Question: The following code works as desired on chrome.
But not on firefox or IE. Adding '<!DOCTYPE html>' tag to this code, leads it not working on chrome too. Has 'text-overflow' been deprecated or something? How can I make it compatible with all browsers and HTML5?
'''
<head>
<style type='text/css'>
table {
display: block;
margin: 30px 0 auto 0;
width: 100%;
max-width: 1300px;
text-align: left;
white-space: nowrap;
border-collapse: collapse;
z-index: -1;
table-layout:fixed;
}
td {
overflow: hidden;
white-space: nowrap;
word-wrap:break-word;
text-overflow:ellipsis;
border: 1px solid black;
}
</style>
</head>
<body>
<table>
<tr>
<th style="width: 18%;">Col 1</th>
<th style="width: 12%;">Col 2</th>
<th style="width: 13%;">Col 3</th>
<th style="width: 7%">Col 4</th>
<th style="width: 7%">Col 5</th>
<th style="width: 6%">Col 6</th>
<th style="width: 5%">Col 7</th>
<th style="width: 13%">Col 8</th>
<th style="width: 16%">Col 9</th>
<th style="width: 3%">Col 10</th>
</tr>
<tr>
<td>Some</td>
<td>Data</td>
<td>Stuff</td>
<td>foo</td>
<td>bar</td>
<td>etc</td>
<td>whatever</td>
<td>stuff</td>
<td>Alotofdataikkkkkkkkkkkkkkkkkkkkkkkkkkkkkkkkkkkkkkkkkkkkkkkkkkkkkkkkkkkkkkkkkkkkkkkkkkkkk</td>
<td>Yes</td>
</tr>
</table>
</body>
'''
This is what I want.
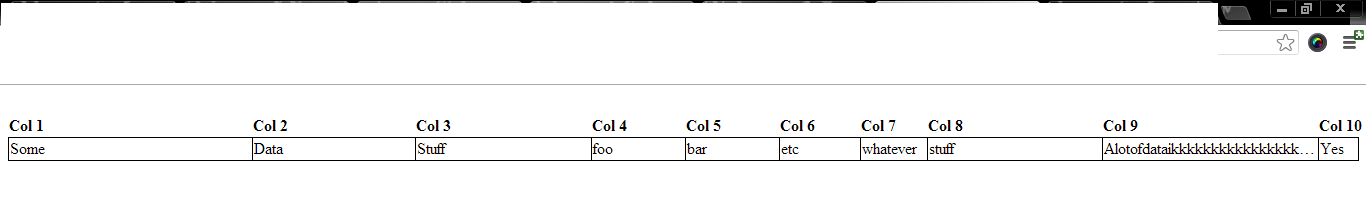
Answer: You have misused the text-overflow property.
If you want to wrap text of an element, you have to specify the width or max-width of that element so that browsers know how to wrap the text content.
[EDITED]
This is example code:
'''
<head>
<style type='text/css'>
table {
display: block;
margin: 30px 0 auto 0;
/*width: 100%;*/
max-width: 900px;
text-align: left;
white-space: nowrap;
border-collapse: collapse;
z-index: -1;
table-layout:fixed;
}
td {
overflow: hidden;
white-space: nowrap;
word-wrap:break-word;
text-overflow: ellipsis;
border: 1px solid black;
}
.col1 {
width: 80px;
}
.col7 {
max-width: 300px;
}
.col8 {
max-width: 300px;
}
</style>
</head>
<body>
<table>
<tr>
<th class="col1">Col 1</th>
<th class="col2">Col 2</th>
<th class="col3">Col 3</th>
<th class="col4">Col 4</th>
<th class="col5">Col 5</th>
<th class="col6">Col 6</th>
<th class="col7">Col 7</th>
<th class="col8">Col 8</th>
<th class="col9">Col 9</th>
<th class="col10">Col 10</th>
</tr>
<tr>
<td class="col1">Some</td>
<td class="col2">Data</td>
<td class="col3">Stuff</td>
<td class="col4">foo</td>
<td class="col5">etc</td>
<td class="col6">whatever</td>
<td class="col7">stuff</td>
<td class="col8">Alotofdataikkkkkkkkkkkkkkkkkkkkkkkkkkkkkkkkkkkkkkkkkkkkkkkkkkkkkkkkkkkkkkkkkkkkkkkkkkkkk</td>
<td class="col9">Yes</td>
<td class="col10">bar</td>
</tr>
<tr>
<td class="col1">Some</td>
<td class="col2">Data</td>
<td class="col3">Stuff</td>
<td class="col4">foo</td>
<td class="col5">etc</td>
<td class="col6">whatever</td>
<td class="col8">Alotofdataikkkkkkkkkkkkkkkkkkkkkkkkkkkkkkkkkkkkkkkkkkkkkkkkkkkkkkkkkkkkkkkkkkkkkkkkkkkkk</td>
<td class="col7">stuff</td>
<td class="col9">Yes</td>
<td class="col10">bar</td>
</tr>
</table>
</body>
'''
Here is demo screenshot: